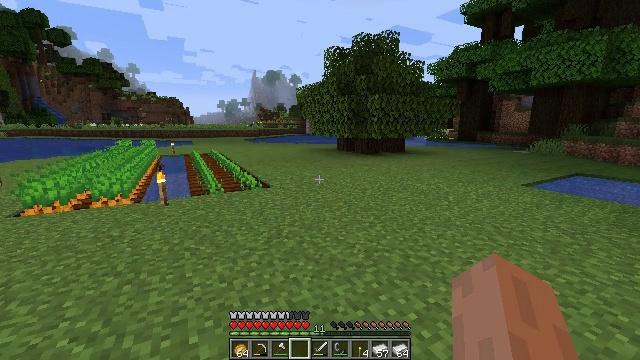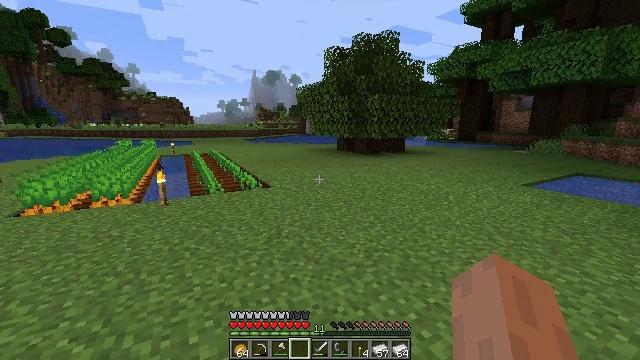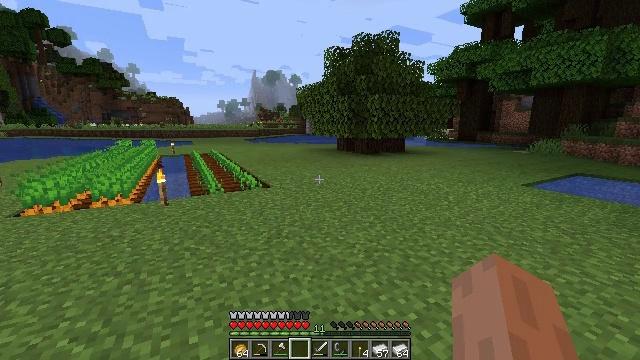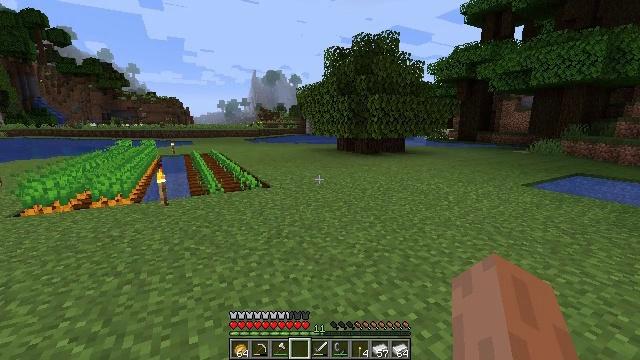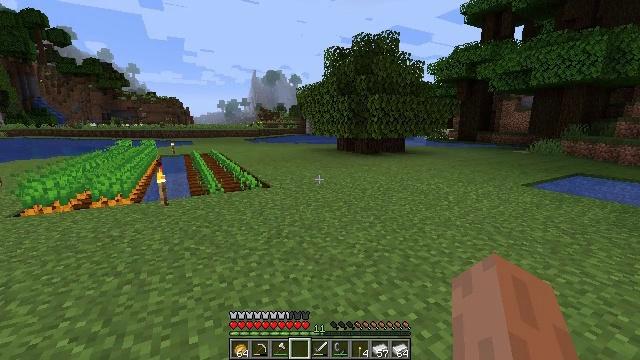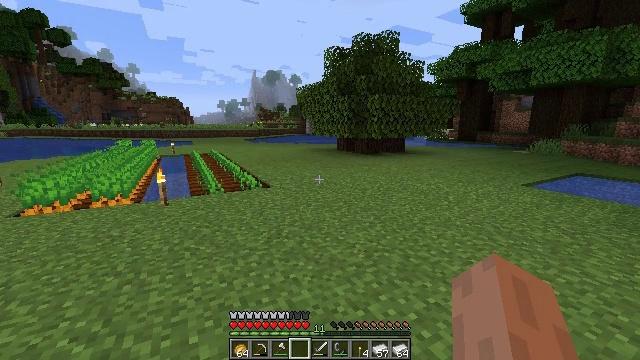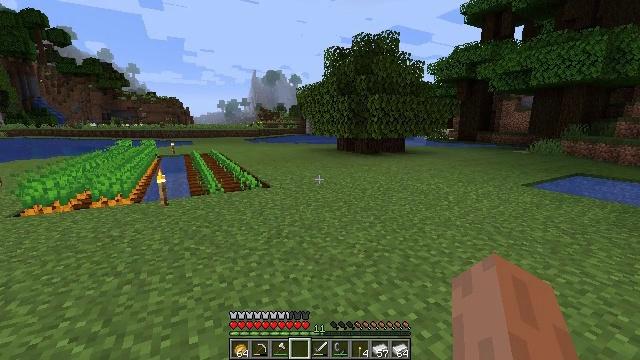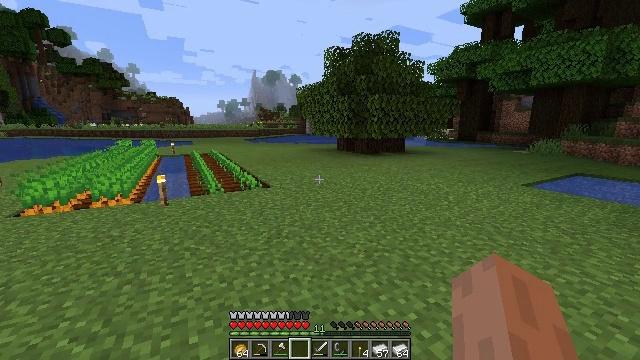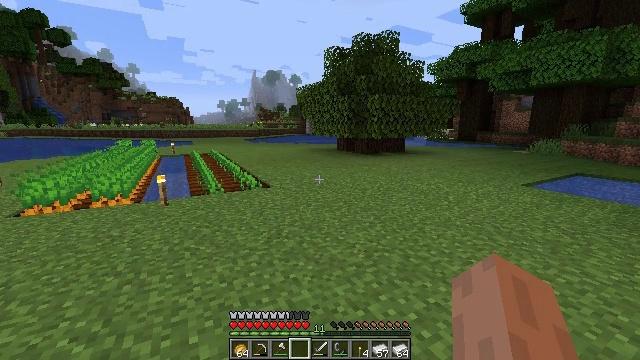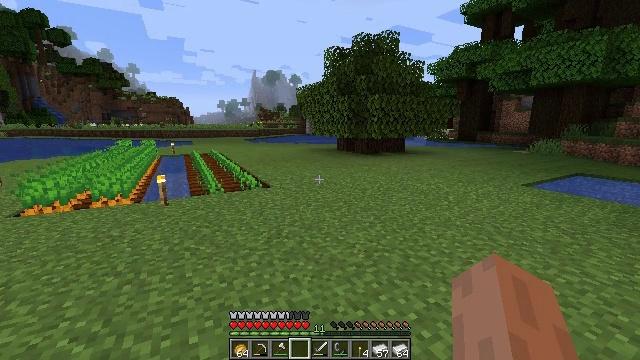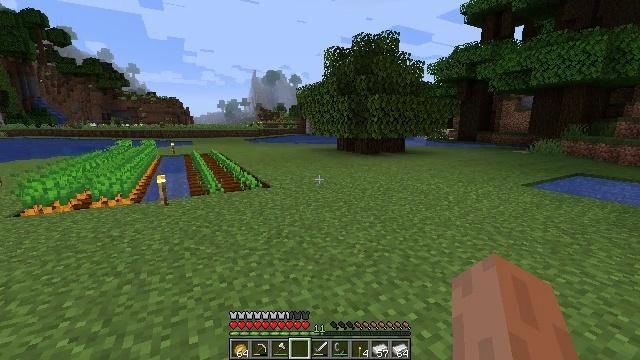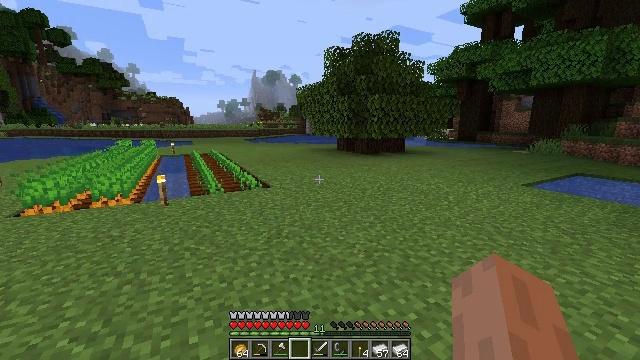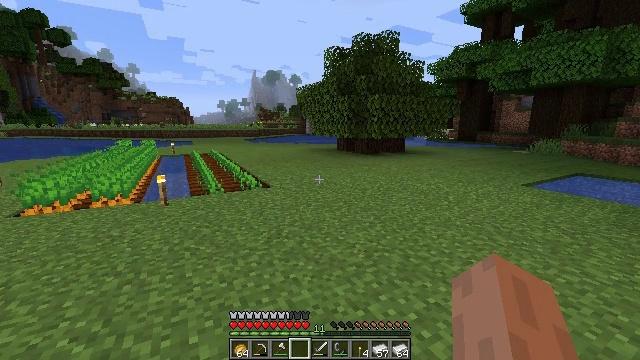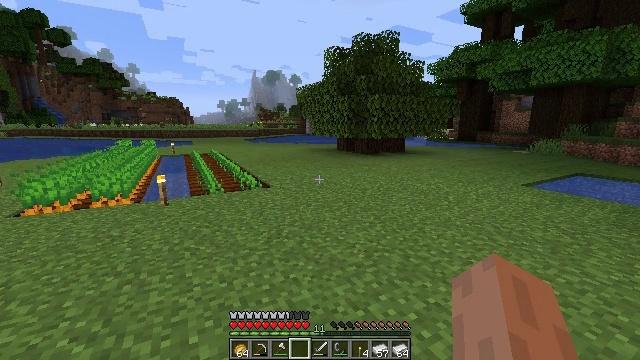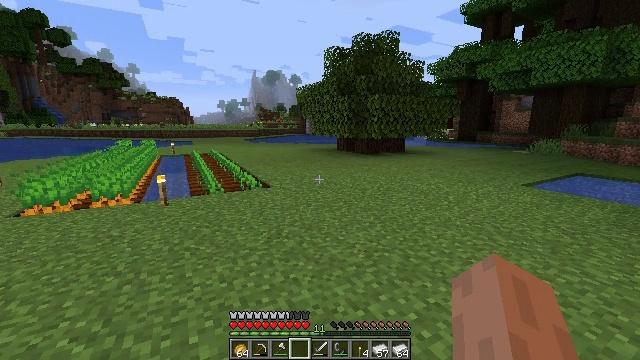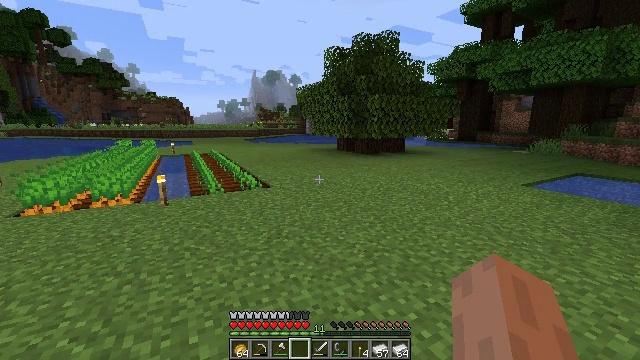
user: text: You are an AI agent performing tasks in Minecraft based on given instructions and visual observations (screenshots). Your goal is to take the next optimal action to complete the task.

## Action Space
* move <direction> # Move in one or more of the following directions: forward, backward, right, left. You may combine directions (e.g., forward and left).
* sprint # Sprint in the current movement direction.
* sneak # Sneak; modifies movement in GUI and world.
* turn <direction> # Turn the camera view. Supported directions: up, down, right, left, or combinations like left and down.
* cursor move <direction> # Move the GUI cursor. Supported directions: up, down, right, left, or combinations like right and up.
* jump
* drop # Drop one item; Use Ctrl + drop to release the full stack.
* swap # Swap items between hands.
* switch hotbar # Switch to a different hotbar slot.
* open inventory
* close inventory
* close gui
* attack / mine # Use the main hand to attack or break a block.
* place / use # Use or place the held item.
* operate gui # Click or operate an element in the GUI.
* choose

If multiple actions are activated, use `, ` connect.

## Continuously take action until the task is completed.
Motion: motion action
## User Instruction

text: Break the dirt block.
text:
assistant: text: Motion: no_op
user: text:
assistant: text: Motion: no_op
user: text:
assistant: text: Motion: no_op
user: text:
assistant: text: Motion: no_op
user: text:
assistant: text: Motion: no_op
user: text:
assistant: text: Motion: no_op
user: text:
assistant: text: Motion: no_op
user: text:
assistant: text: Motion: no_op
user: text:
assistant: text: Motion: no_op
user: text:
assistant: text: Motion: no_op
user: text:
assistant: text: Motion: no_op
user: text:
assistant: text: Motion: no_op
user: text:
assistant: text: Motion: no_op
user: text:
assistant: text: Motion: no_op
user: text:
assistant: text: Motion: no_op
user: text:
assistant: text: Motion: no_op
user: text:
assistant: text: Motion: no_op
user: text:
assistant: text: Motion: no_op
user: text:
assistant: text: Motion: no_op
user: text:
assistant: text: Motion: no_op
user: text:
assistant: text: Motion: no_op
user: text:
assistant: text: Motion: no_op
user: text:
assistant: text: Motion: no_op
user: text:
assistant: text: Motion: no_op
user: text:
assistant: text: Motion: no_op
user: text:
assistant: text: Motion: no_op
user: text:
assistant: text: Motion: no_op
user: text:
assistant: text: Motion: no_op
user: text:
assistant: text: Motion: no_op
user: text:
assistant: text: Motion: no_op